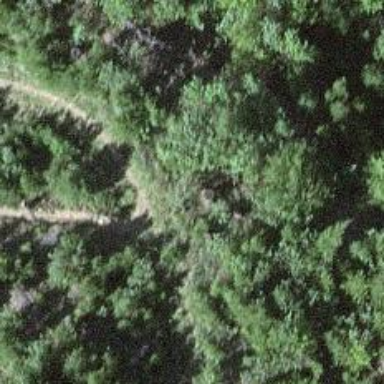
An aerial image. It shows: Path.